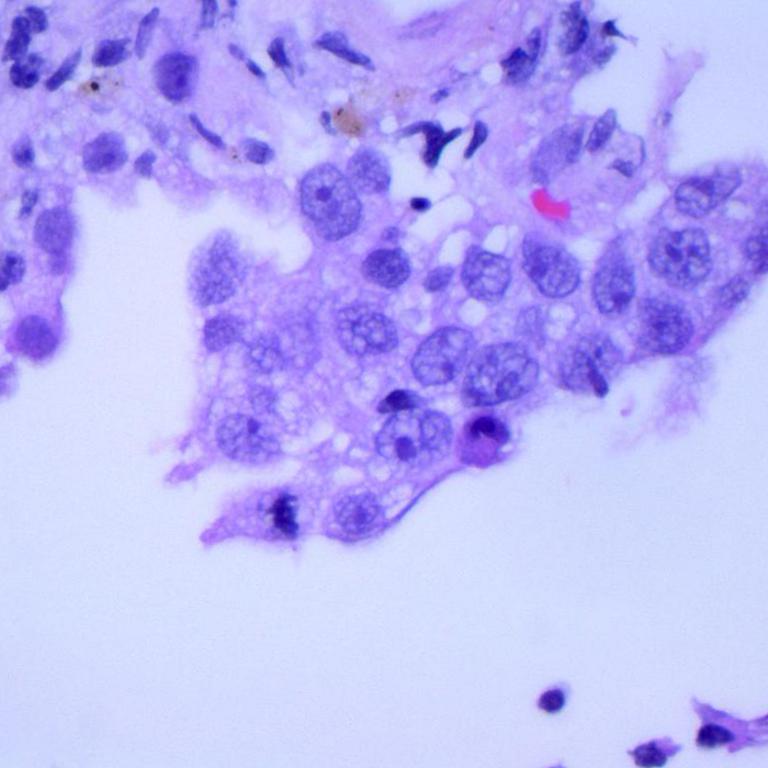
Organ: lung
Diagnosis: adenocarcinomas